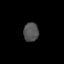
Tissue: skin
Cell type: Epithelial cells
Senescence score: 0.2681
Nuclear area (px): 280
Mean DAPI intensity: 82.021